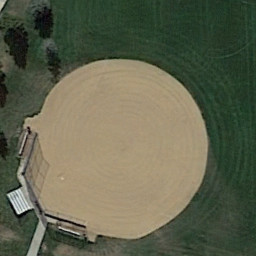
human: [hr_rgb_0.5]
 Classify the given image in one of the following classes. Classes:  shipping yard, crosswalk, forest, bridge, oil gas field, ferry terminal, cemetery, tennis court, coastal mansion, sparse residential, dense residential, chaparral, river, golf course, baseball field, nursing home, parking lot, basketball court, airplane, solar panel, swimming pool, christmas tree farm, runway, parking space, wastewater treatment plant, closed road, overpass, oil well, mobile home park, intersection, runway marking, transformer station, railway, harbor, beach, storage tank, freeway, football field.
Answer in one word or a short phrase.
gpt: baseball field